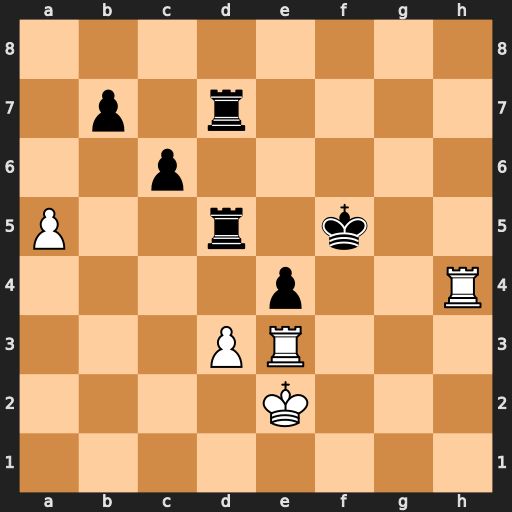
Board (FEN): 8/1p1r4/2p5/P2r1k2/4p2R/3PR3/4K3/8
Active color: w
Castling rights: -
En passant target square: -
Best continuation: dxe4+ Kg5 exd5 Kxh4 dxc6